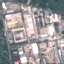
Label: Industrial